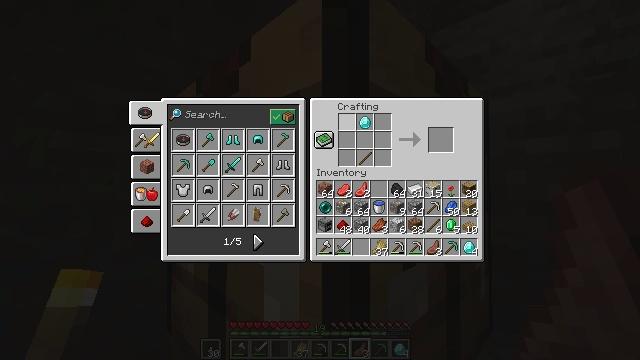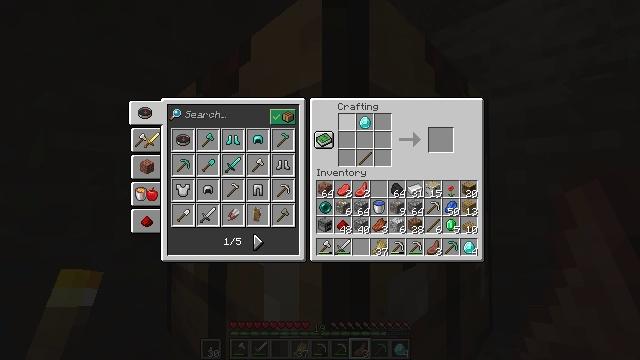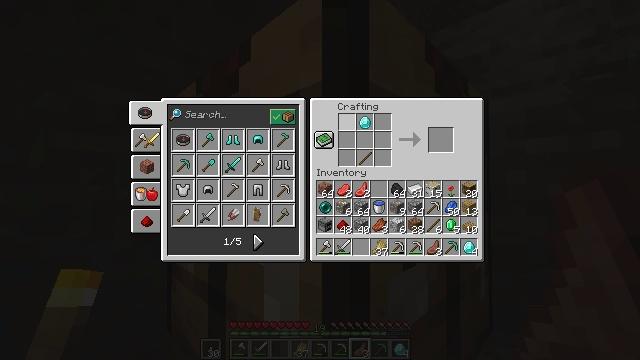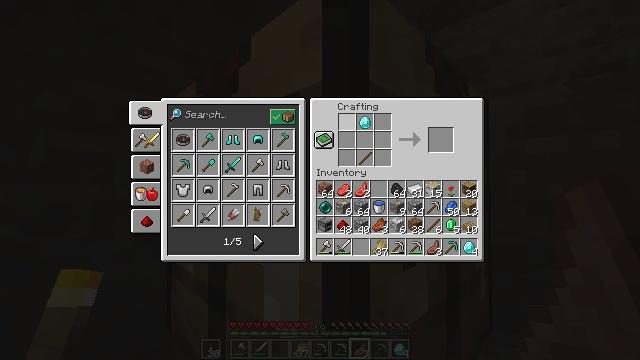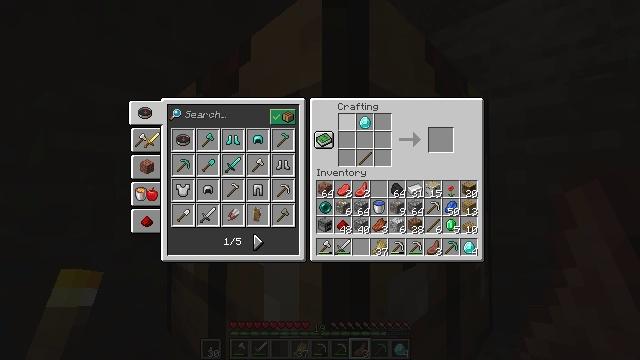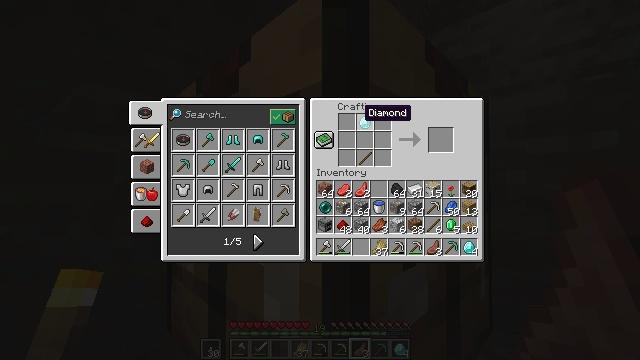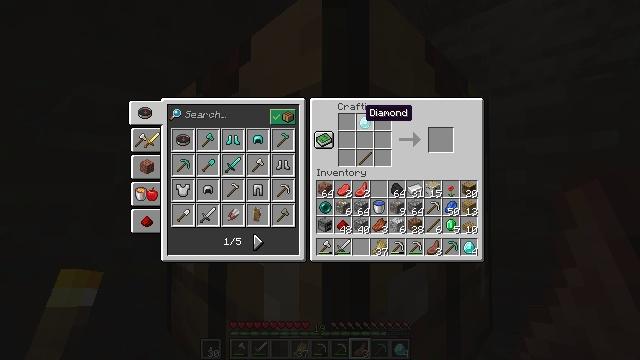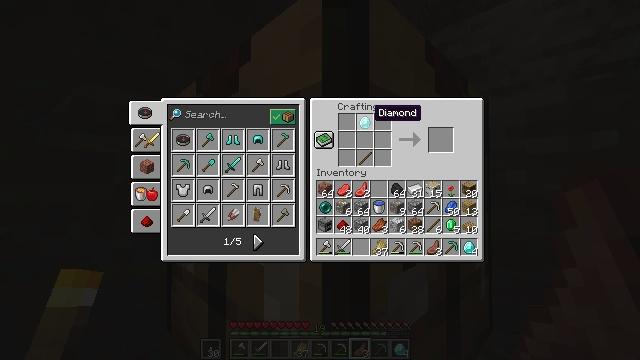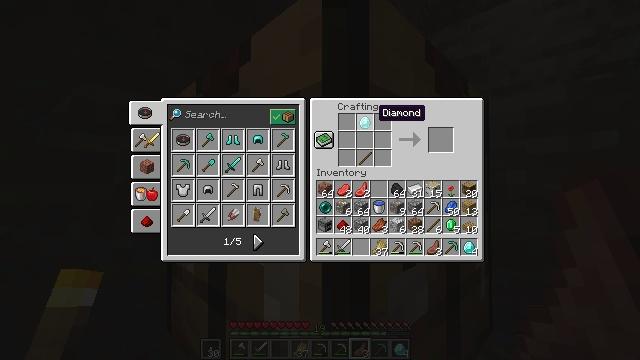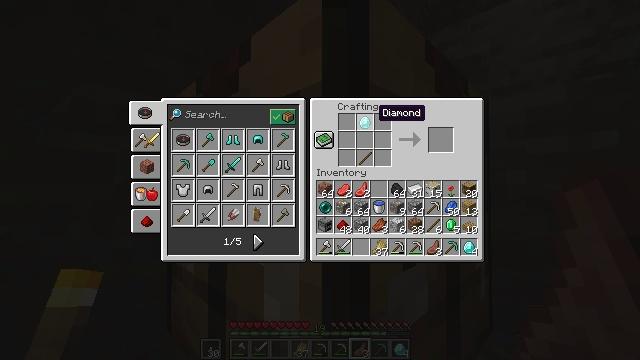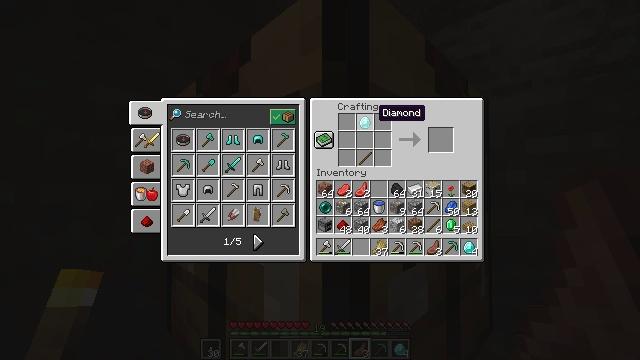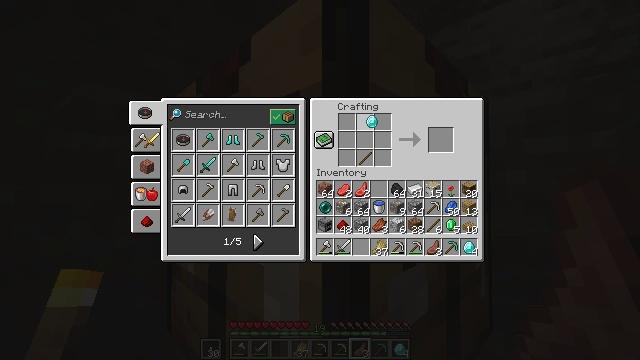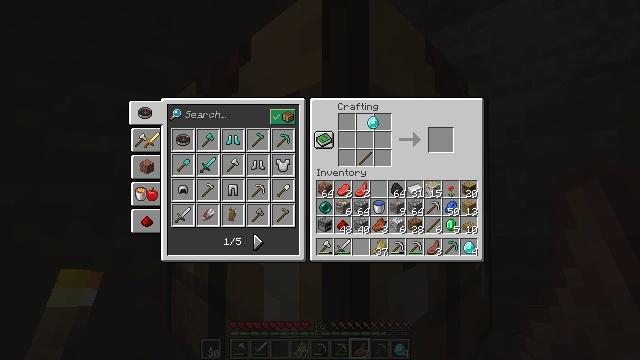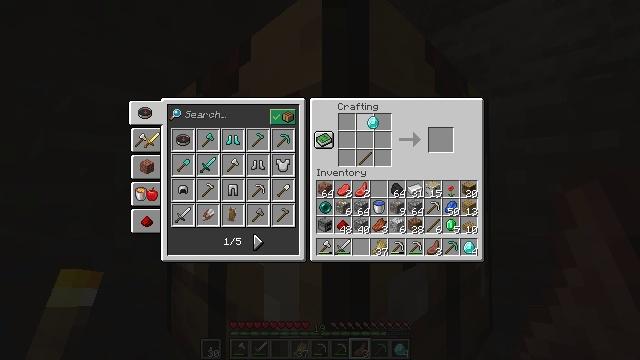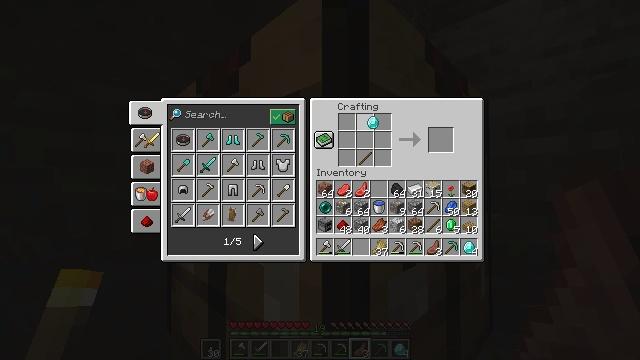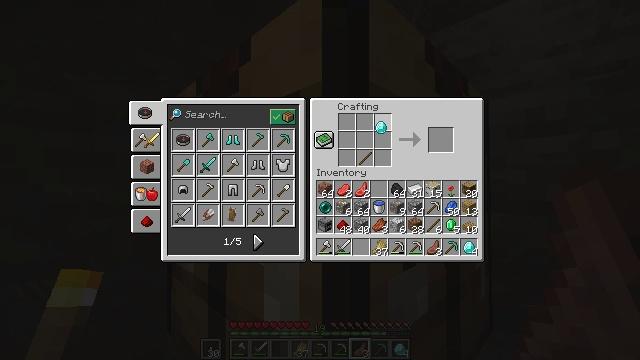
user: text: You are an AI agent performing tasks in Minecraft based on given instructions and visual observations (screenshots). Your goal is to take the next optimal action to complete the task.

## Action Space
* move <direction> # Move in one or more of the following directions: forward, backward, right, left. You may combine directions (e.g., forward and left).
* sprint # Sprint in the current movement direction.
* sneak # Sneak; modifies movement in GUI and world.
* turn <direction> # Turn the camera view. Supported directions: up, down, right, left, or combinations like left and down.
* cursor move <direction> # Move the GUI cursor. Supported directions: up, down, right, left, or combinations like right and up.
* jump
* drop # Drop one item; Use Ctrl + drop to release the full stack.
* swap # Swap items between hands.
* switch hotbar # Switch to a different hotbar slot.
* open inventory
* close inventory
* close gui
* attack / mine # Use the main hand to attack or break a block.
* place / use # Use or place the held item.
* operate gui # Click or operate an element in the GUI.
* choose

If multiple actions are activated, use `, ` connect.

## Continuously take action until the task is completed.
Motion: motion action
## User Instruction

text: Recycle the crafting table.
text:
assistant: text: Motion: no_op
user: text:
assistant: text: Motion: no_op
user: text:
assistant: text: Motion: cursor move right
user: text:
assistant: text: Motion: no_op
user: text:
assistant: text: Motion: no_op
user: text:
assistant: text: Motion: no_op
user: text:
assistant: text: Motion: cursor move right
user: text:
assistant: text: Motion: no_op
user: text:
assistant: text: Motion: no_op
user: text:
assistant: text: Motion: no_op
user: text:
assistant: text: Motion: operate gui
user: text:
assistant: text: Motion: operate gui
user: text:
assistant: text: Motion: operate gui
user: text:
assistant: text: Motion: no_op
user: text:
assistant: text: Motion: cursor move right
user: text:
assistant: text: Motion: cursor move right and down
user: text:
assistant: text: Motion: cursor move right and down
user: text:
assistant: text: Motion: cursor move right and down
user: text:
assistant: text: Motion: cursor move right and down
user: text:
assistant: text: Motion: no_op
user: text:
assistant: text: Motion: no_op
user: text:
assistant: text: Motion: no_op
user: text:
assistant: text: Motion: no_op
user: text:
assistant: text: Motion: no_op
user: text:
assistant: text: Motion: no_op
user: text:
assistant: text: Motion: no_op
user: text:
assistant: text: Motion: no_op
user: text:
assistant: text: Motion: no_op
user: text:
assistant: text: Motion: no_op
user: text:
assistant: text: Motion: no_op